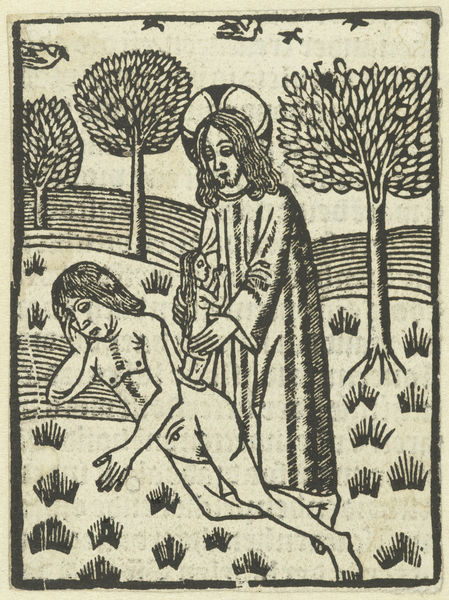
Titel: De Schepping van Eva
Standort: Amsterdam
Institution: Rijksmuseum
Schlagwörter: gott, bäume, gras, tod, hügel, vögel, kind, garten, baby, adam, eva, paradies, nimbus, jesus, eden, heiliger, heilung, geburt, schöpfung